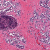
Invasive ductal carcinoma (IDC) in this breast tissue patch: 0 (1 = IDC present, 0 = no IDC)